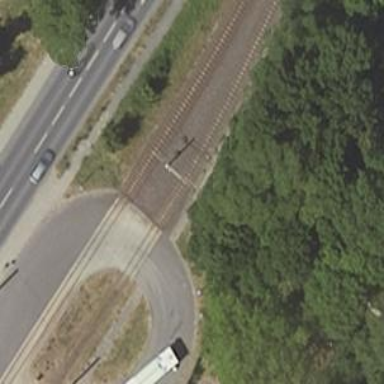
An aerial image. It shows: Tram level crossing on the railway.